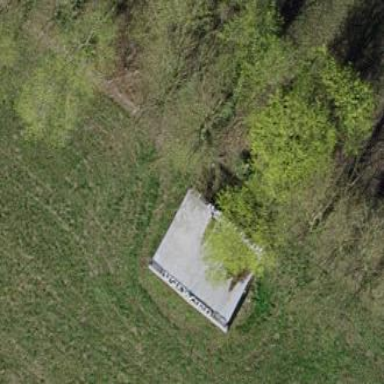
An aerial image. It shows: Shelter building designed as field shelter.